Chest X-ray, AP view. Patient: 43 years old, sex M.
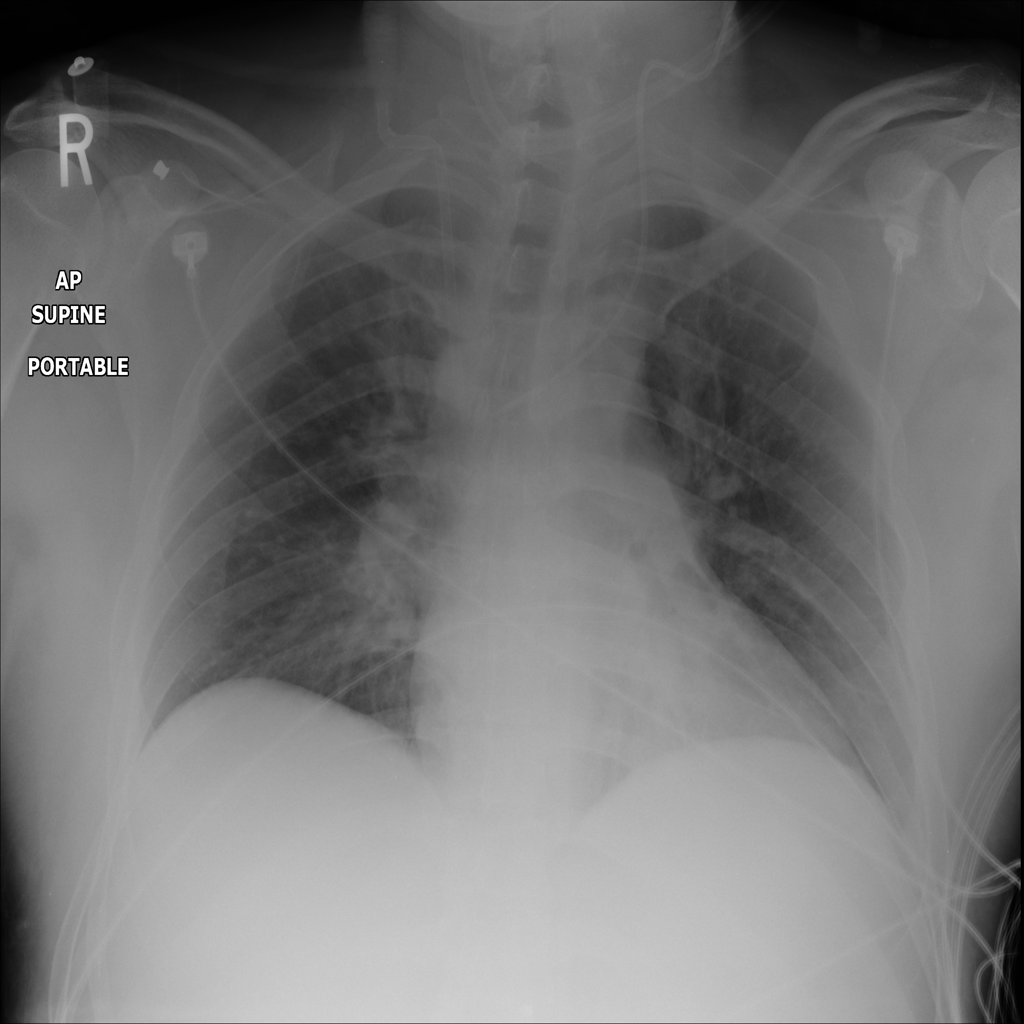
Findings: No Finding